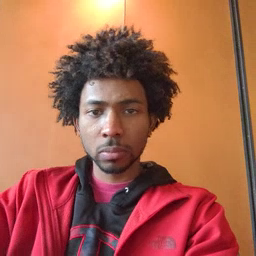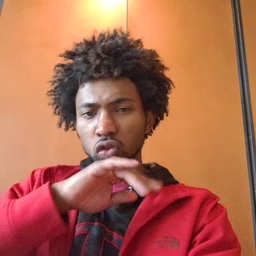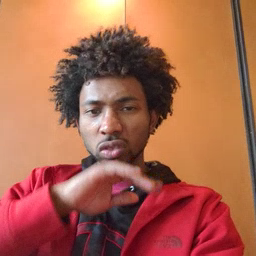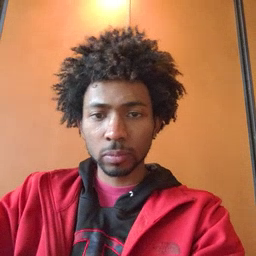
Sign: dirty